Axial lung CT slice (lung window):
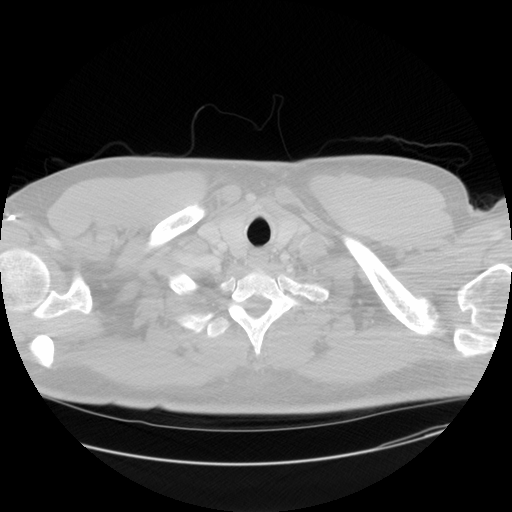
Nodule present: no